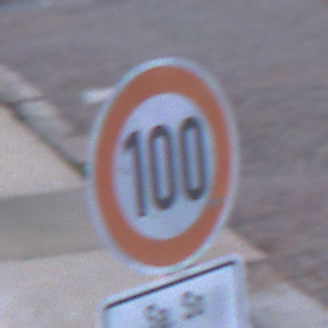
Verkehrszeichen: Geschwindigkeit100
Zusatzzeichen unten: ZeitangabenMitBeschraenkungAufWochentage9
Umgebung: Outdoor, Urban
Tageszeit: SunriseSunset
Wetter: Clear
Licht: Natural
Jahreszeit: NotSpecified
Kontrast: MediumContrast